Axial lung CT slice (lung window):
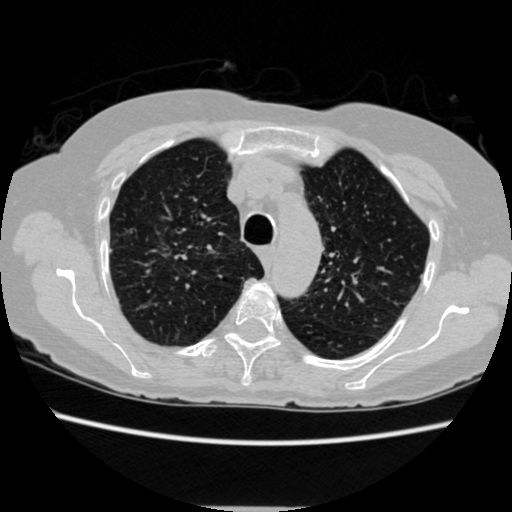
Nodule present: no